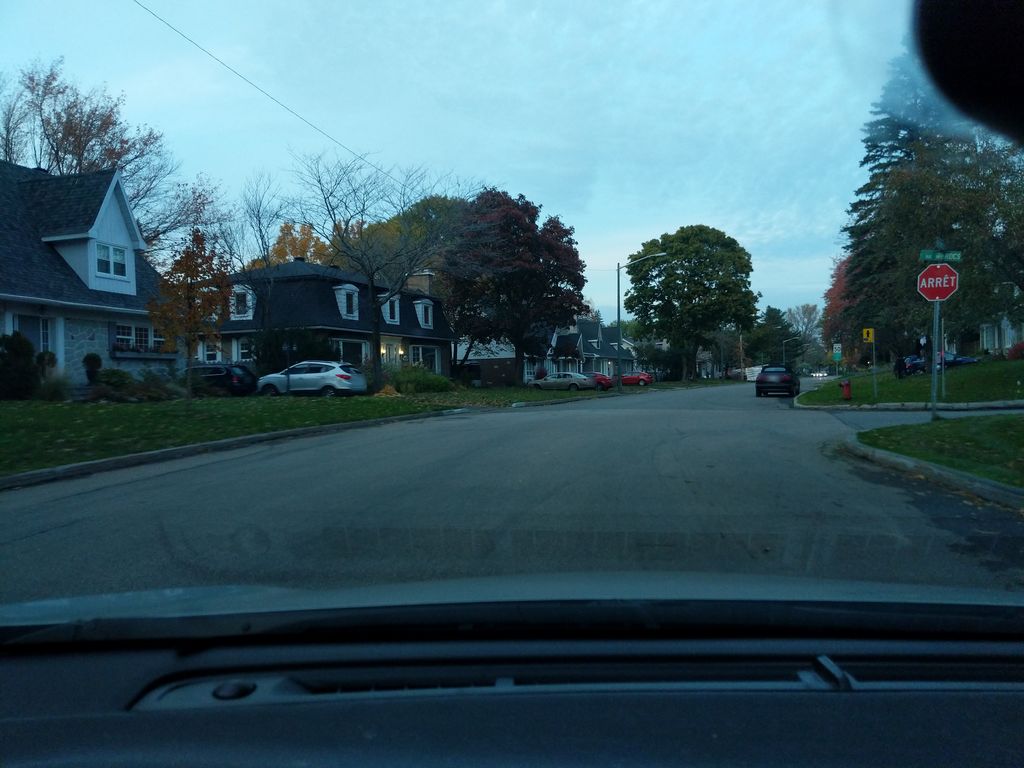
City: quebec_city